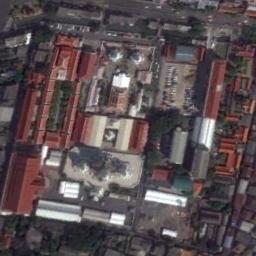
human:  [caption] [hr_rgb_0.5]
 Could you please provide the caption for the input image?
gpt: The palace has some red palaces and white palaces and a parking lot is also in the palace .

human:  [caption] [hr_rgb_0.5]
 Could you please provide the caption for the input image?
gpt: There are many cars on the road beside the palace .

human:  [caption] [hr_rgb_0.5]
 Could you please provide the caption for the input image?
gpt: The roofs of palaces are all red .

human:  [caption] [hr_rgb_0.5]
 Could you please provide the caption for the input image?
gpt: The palace is surrounded by buildings .

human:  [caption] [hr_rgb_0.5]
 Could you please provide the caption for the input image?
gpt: There are some red buildings in the palace .